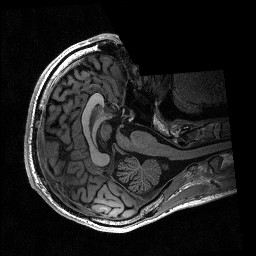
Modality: T1w
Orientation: axial